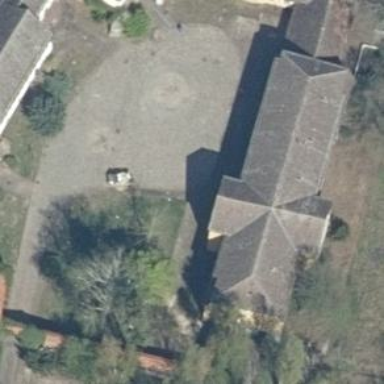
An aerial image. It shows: Historic castle building.